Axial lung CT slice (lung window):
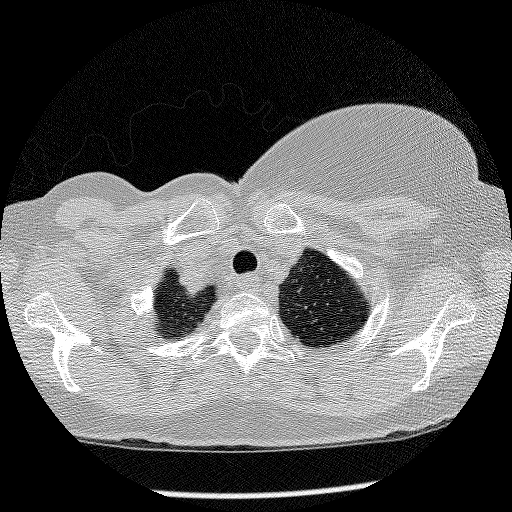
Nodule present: no